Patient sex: M
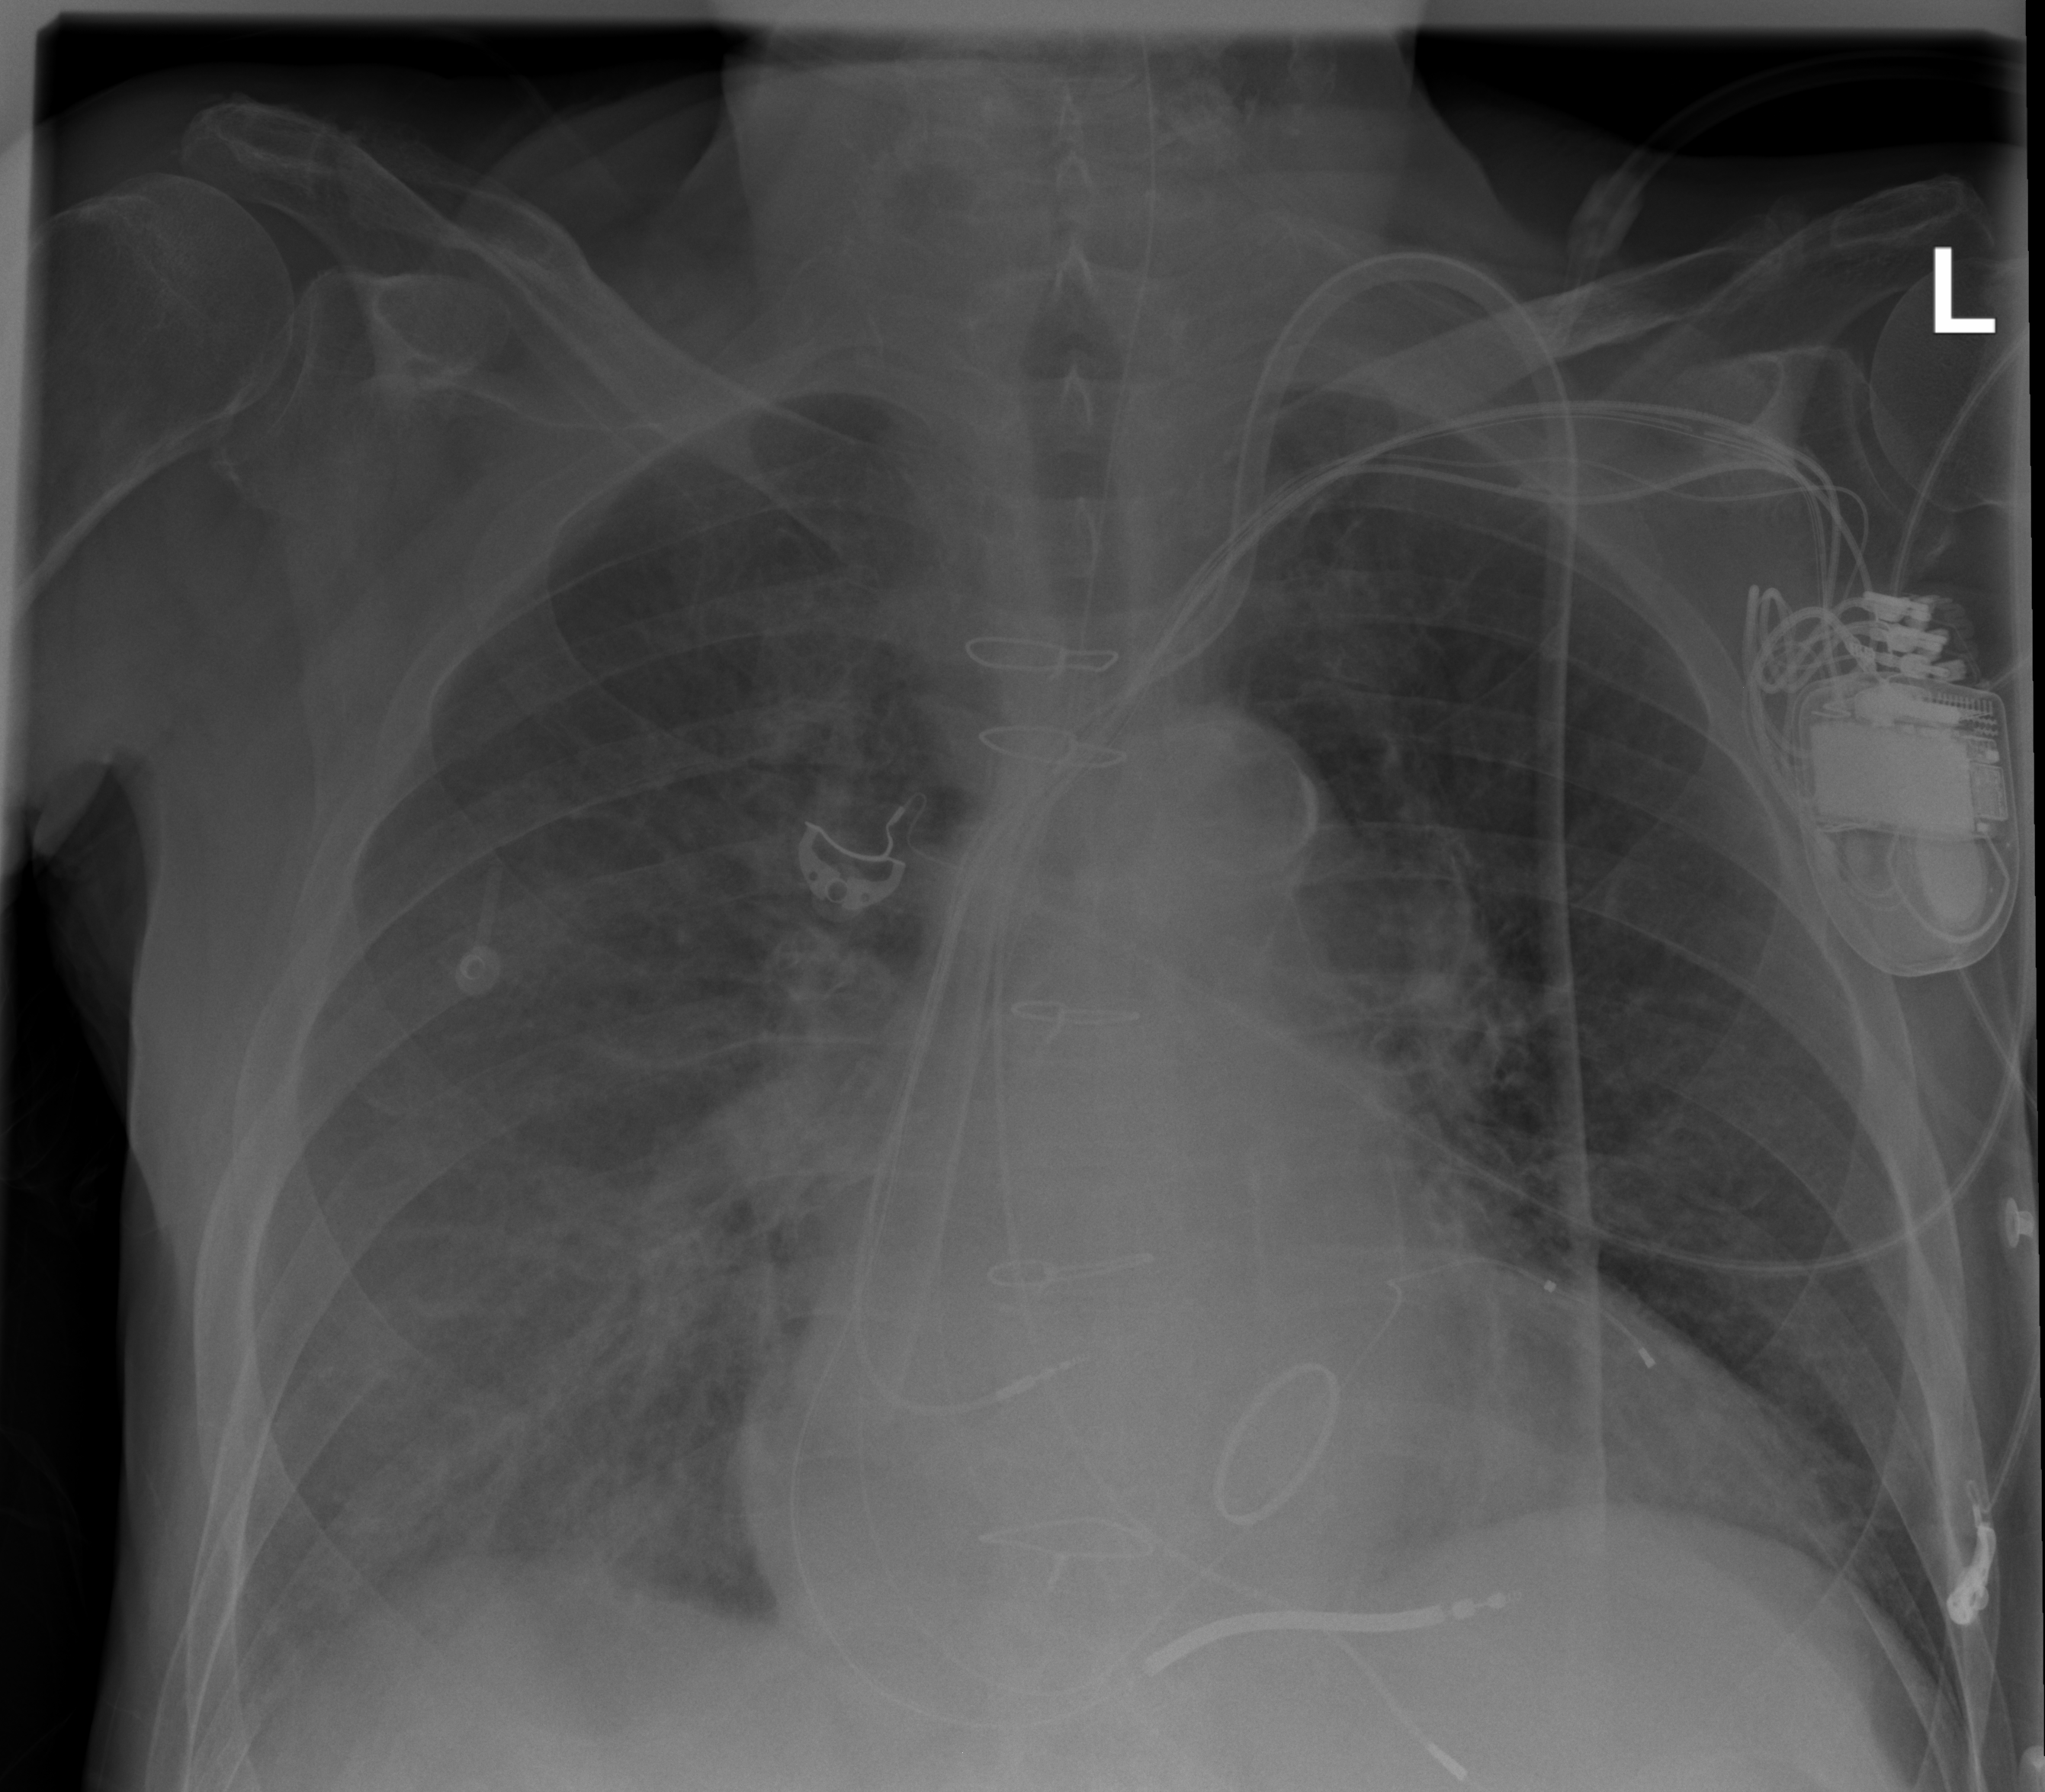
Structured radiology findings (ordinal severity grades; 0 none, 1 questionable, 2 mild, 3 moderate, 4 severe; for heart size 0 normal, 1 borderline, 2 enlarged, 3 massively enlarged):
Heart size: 2
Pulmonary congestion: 0
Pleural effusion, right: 2
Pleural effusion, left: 0
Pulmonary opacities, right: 2
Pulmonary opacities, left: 0
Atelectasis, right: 2
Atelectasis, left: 0